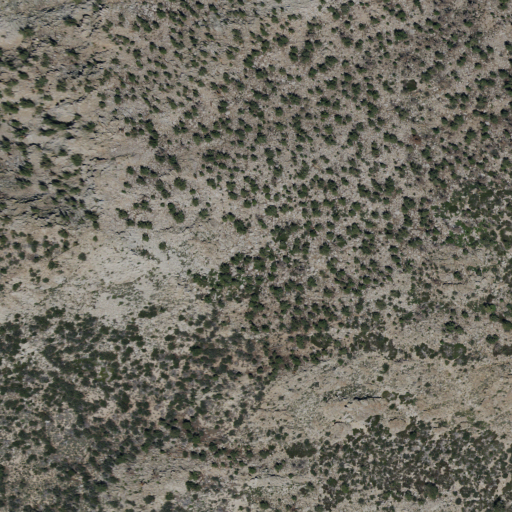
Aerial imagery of mountain in California named Wonoga Peak containing shrub and evergreen forest